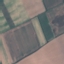
Label: AnnualCrop